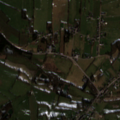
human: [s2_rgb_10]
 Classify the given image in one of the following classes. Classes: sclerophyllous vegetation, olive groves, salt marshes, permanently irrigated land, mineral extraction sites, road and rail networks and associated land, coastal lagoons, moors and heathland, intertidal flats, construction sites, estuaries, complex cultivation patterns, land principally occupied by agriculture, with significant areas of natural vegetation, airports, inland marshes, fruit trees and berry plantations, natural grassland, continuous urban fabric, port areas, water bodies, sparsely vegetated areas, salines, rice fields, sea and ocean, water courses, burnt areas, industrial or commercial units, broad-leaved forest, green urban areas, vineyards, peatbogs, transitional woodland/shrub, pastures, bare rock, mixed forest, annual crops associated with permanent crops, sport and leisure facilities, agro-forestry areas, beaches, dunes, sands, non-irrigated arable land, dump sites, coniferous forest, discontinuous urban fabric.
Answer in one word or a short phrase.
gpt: discontinuous urban fabric, pastures, complex cultivation patterns, land principally occupied by agriculture, with significant areas of natural vegetation